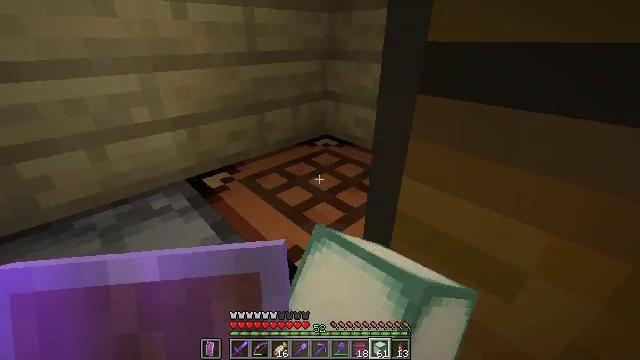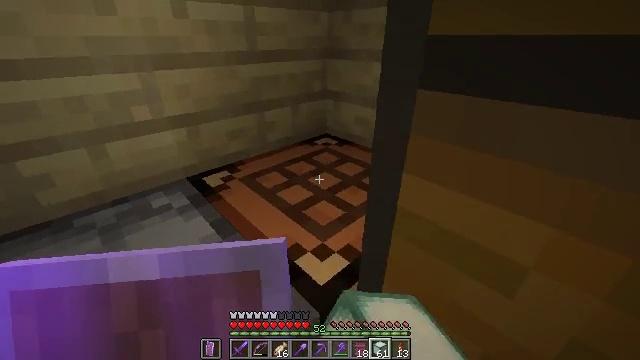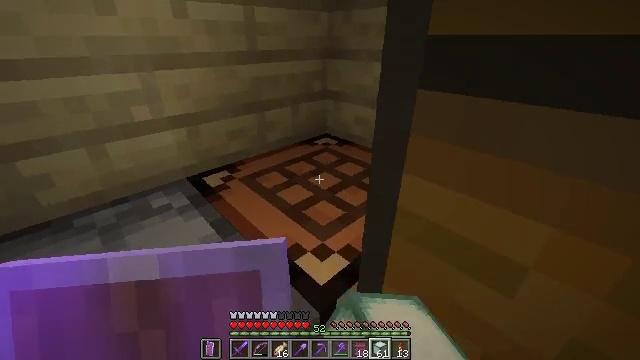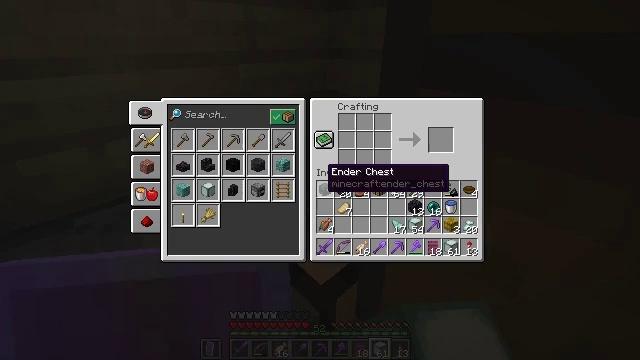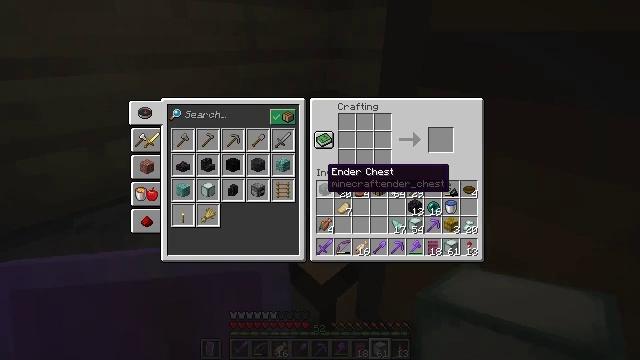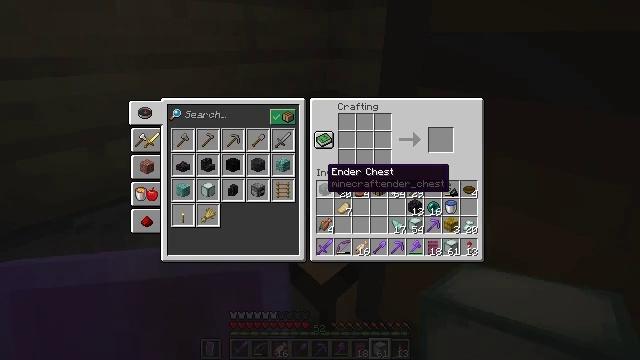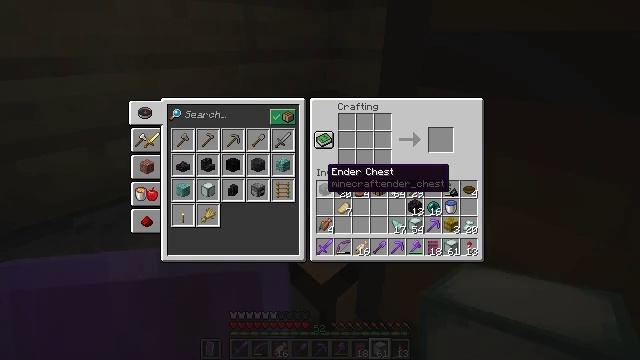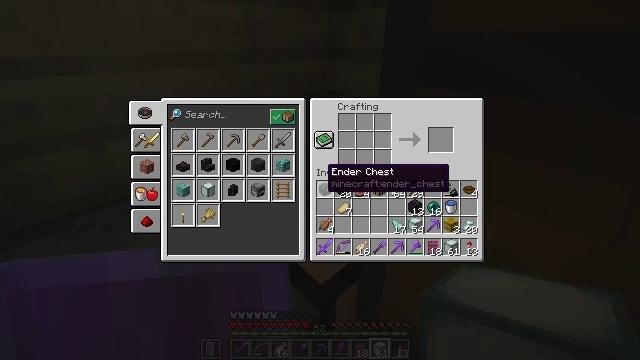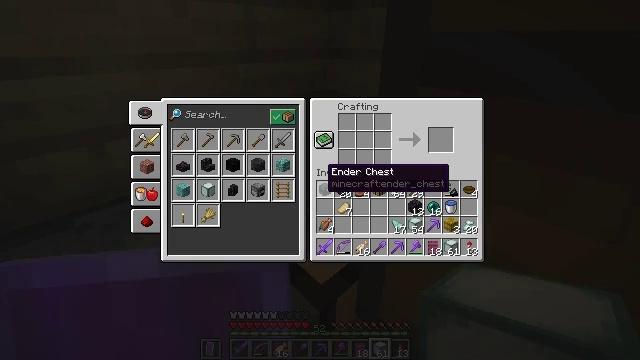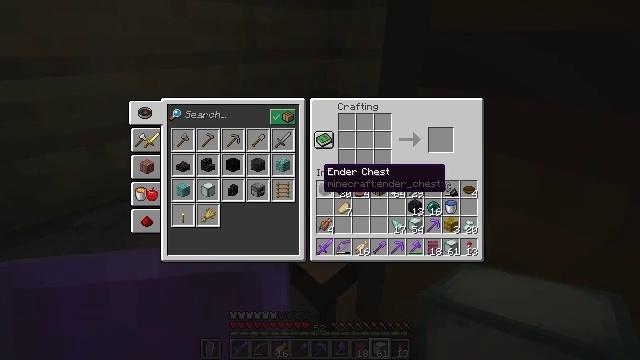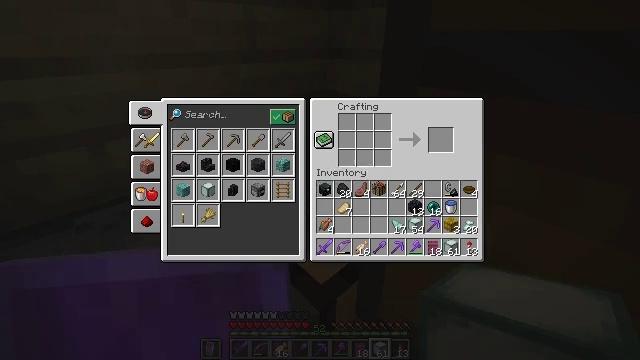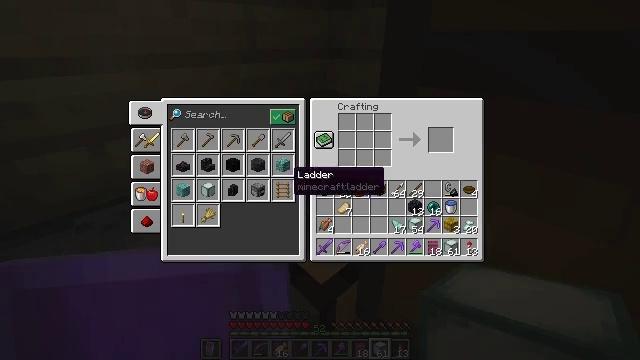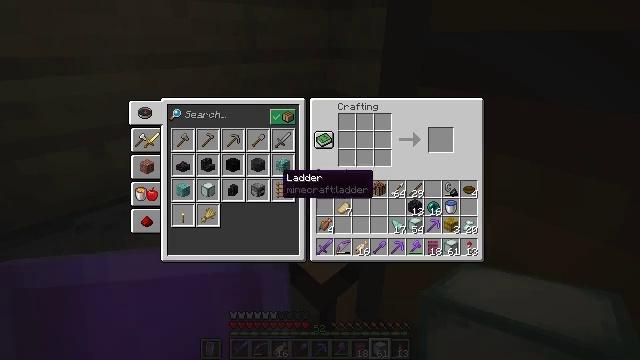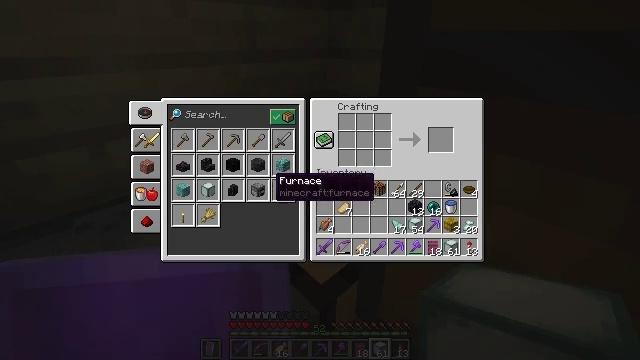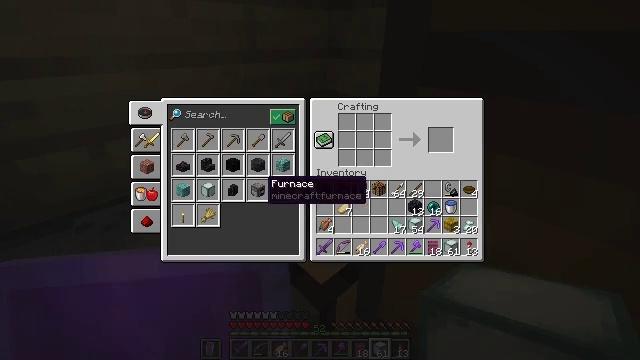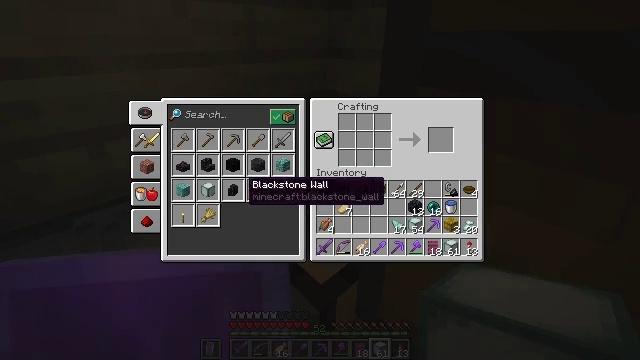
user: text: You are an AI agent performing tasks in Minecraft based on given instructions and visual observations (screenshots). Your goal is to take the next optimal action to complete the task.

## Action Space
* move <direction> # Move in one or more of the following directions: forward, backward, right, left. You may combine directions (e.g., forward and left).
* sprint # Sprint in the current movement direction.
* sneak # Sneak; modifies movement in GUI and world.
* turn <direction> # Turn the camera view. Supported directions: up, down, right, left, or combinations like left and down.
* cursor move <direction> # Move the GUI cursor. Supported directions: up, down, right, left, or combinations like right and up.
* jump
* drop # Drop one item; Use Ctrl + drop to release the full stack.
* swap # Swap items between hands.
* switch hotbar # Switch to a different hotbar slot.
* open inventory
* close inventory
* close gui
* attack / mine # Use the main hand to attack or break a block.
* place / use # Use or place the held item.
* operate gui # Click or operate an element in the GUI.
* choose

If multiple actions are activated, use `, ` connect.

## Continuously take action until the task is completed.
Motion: motion action
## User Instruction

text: Form a sea lantern in the crafting grid.
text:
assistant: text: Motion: use / place
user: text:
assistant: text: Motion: no_op
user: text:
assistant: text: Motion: no_op
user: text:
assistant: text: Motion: no_op
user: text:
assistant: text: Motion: no_op
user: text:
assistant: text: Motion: no_op
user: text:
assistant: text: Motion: no_op
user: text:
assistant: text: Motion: no_op
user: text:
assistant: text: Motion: no_op
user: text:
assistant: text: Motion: turn left
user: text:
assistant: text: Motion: turn left
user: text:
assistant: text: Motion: turn left
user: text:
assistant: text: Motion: turn left
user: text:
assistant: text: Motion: turn left
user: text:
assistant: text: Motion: sneak, turn left
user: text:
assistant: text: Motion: sneak, turn left
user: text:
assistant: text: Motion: sneak
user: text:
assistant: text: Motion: sneak
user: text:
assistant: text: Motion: sneak
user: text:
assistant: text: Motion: sneak
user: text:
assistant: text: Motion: sneak
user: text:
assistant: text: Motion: sneak, attack / mine
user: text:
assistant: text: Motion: sneak, attack / mine
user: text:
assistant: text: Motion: sneak, attack / mine
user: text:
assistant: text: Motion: sneak, attack / mine
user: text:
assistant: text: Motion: sneak, attack / mine
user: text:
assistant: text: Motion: sneak, turn right
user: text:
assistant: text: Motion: sneak, turn right
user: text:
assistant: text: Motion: sneak, turn right and up
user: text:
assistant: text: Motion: sneak, turn right